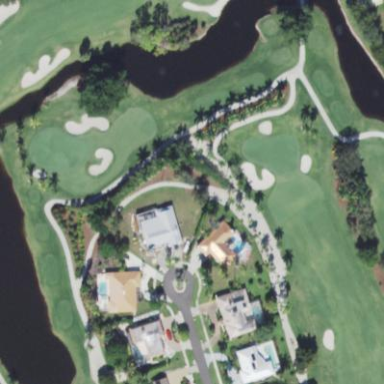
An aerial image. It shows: Sand bunker on golf course.